Interaction volume radius: 10 \u00c5
Interaction volume height: 45 \u00c5
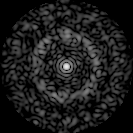
Disorder parameter: 0.7981